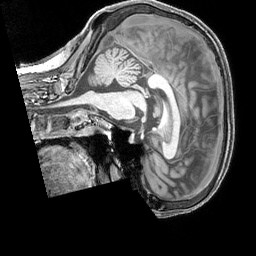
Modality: T1w
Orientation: sagittal
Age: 75
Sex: female
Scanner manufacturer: siemens
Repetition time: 2.3 s
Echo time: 0.00226 s